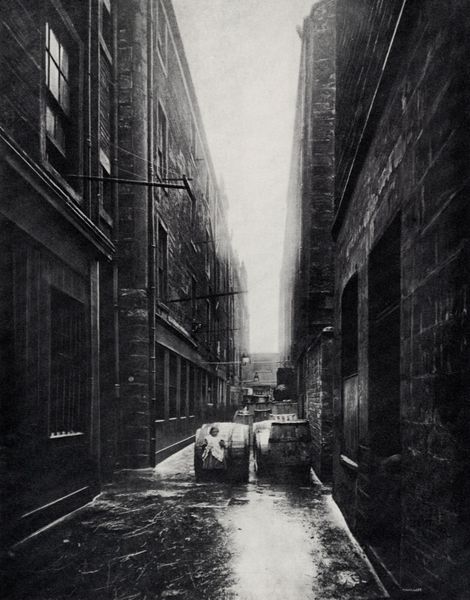
Titel: St. Margaret's Place
Künstler: Thomas Annan
Institution: unbekannt
Schlagwörter: dunkel, himmel, mann, schatten, wasser, weiß, wolken, mädchen, stadt, fenster, frau, glas, grau, hell, kleid, lampe, lampen, laterne, laternen, licht, paris, schwarz, strasse, tür, zeichnung, gebäude, haus, weg, alt, lang, mensch, rahmen, stein, steine, häuser, kalt, nass, spiegelung, gitter, pfad, sonne, dunkelheit, kind, england, arbeit, kinder, schürze, sommer, düster, enge, gasse, perspektive, straßenflucht, türen, wäscheleine, heu, leer, mauer, ziegel, nebel, tag, schlucht, backstein, herbst, türe, winter, amerika, laden, auto, wagen, masten, hohe, leiter, wetter, wein, ausleger, schmal, spiegeln, hoch, menschenleer, halle, flucht, foto, fotografie, grossstadt, photographie, regen, wände, eingang, eingänge, eisen, eng, hinterhof, berlin, hauswand, feuchtigkeit, mauerwerk, regenrinne, schwarz-weiss, zille, bier, fass, trüb, photo, ziegelwand, mauern, fluchtpunkt, rollen, umzug, fässer, holzfass, bildflucht, schieben, fluchtperspektive, rinne, tief, antenne, schottland, mass, feucht, nässe, hochhäuser, teer, häuserschlucht, stasse, waren, müll, spalt, schwarzweis, hinnel, lange, düsterkeit, armutsviertel, atget, itterg, konst, orn, schneller, seitenstraße, street, foo